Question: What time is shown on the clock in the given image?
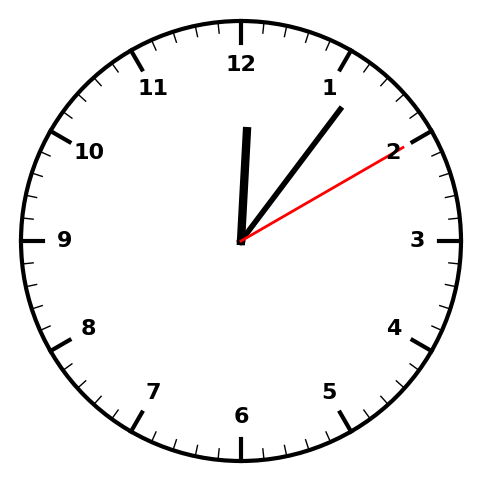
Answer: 12:06:10